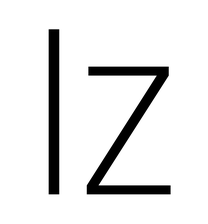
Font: Poppins-ExtraLight